Aerial crown-view tile of a tropical tree (Barro Colorado Island, Panama), acquired 20240918:
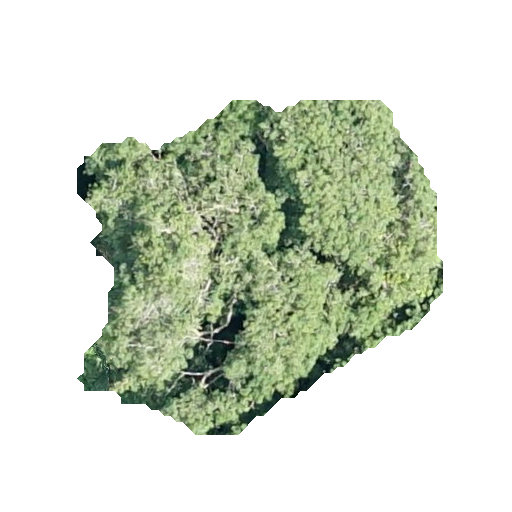
Species: Handroanthus guayacan
GBIF accepted scientific name: Handroanthus guayacan
Crown area: 140.242 m²